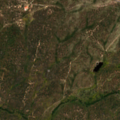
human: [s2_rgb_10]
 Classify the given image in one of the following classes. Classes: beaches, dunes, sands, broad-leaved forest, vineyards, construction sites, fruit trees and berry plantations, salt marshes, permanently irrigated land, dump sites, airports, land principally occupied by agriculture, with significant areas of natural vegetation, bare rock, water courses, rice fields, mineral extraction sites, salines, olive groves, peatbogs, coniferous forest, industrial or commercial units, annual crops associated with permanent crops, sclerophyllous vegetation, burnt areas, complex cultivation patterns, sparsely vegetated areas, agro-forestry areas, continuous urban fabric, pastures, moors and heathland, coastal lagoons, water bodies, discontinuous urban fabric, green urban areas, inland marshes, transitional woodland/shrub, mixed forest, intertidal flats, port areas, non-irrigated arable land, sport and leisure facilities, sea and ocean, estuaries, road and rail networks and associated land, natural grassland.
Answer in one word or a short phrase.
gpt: pastures, agro-forestry areas